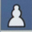
Piece: wP